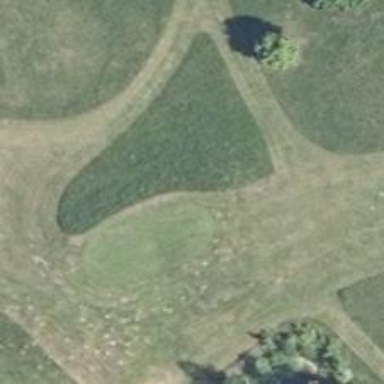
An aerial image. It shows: Golf tee.